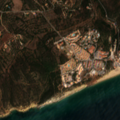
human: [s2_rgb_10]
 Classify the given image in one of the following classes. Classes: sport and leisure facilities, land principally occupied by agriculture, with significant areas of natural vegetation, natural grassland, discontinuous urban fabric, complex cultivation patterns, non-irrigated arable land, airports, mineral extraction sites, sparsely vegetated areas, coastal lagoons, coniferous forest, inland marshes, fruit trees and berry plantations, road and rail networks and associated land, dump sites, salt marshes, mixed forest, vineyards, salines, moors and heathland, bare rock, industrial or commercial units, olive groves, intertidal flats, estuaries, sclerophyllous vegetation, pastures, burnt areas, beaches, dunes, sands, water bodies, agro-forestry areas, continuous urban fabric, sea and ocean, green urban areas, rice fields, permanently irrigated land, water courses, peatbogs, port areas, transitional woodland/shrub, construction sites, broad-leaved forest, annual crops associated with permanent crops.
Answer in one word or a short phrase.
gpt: discontinuous urban fabric, complex cultivation patterns, sclerophyllous vegetation, sea and ocean